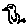
Label: bird